Interaction volume radius: 10 \u00c5
Interaction volume height: 15 \u00c5
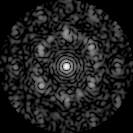
Disorder parameter: 0.6742